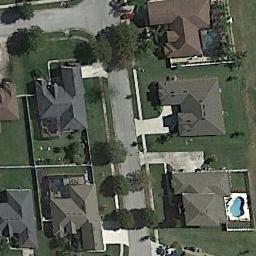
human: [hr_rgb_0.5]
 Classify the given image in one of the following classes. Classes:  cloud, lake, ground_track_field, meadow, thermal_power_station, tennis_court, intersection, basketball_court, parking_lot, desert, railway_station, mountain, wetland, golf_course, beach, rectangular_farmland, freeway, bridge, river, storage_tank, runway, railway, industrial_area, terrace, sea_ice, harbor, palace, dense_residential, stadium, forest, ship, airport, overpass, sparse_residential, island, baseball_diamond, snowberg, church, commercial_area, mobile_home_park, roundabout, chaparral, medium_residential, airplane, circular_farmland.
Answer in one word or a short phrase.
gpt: medium_residential